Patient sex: F
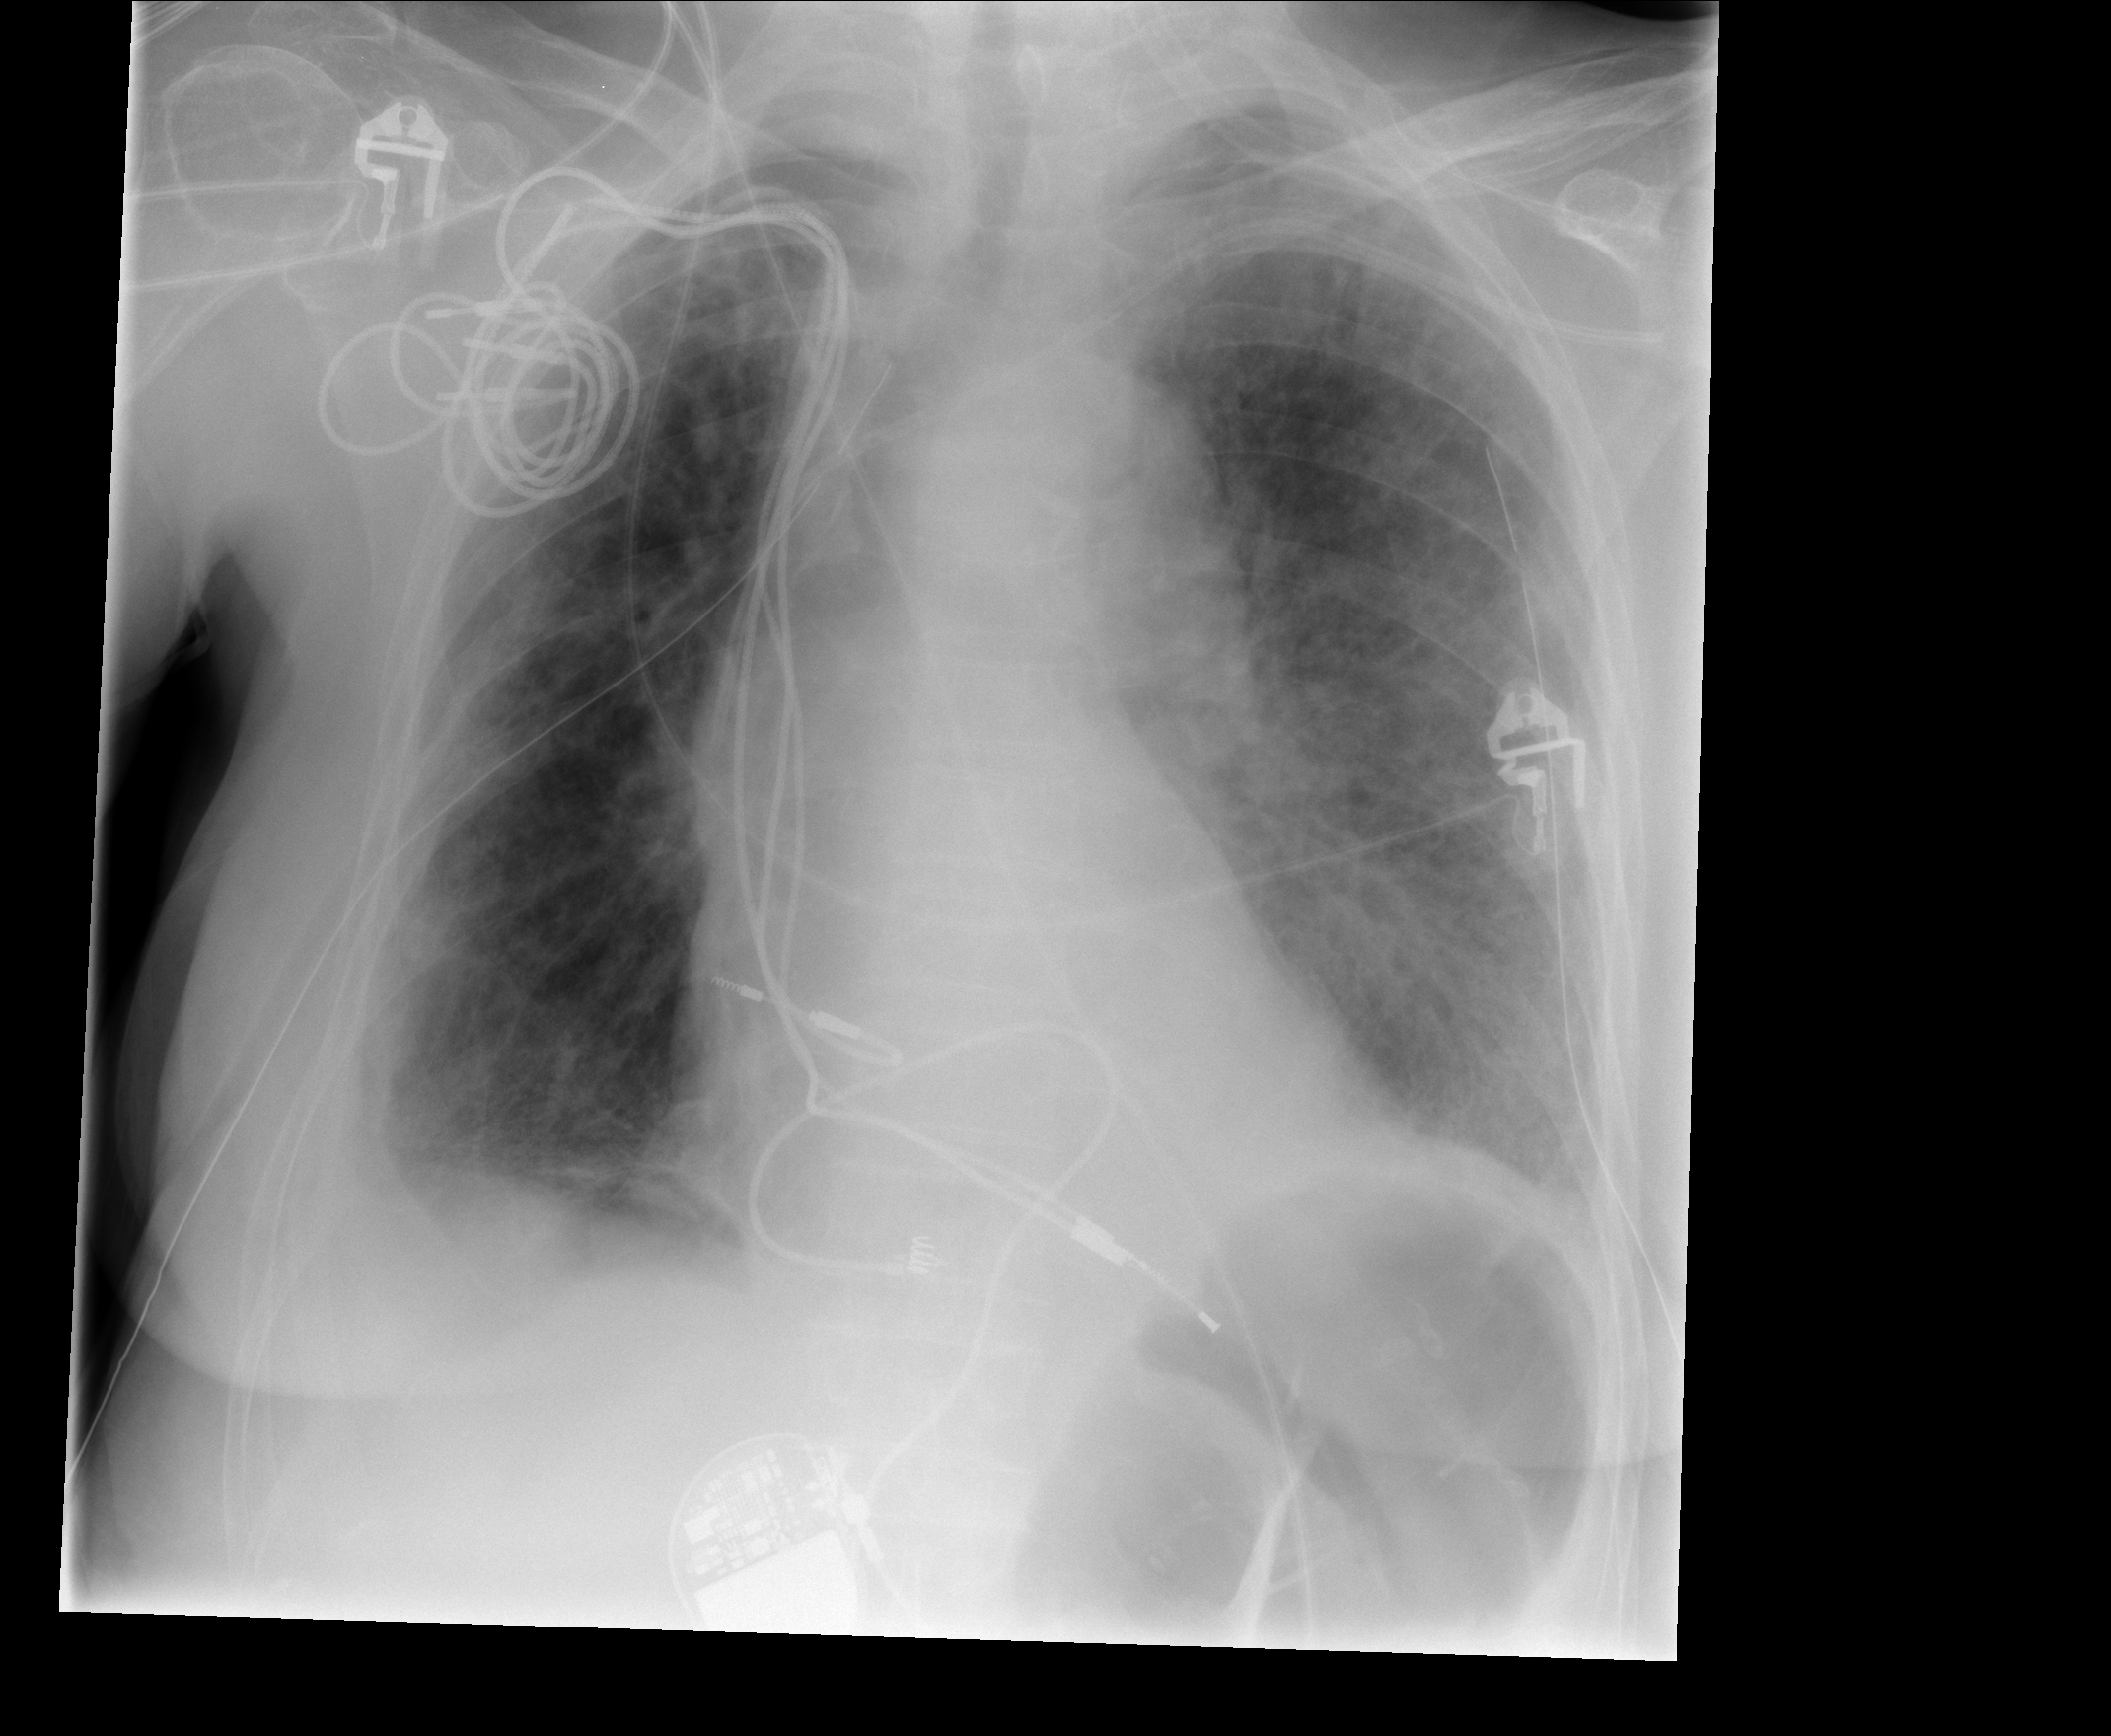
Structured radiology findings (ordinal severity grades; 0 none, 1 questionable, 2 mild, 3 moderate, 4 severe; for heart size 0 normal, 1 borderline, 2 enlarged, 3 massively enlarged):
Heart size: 0
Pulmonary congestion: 0
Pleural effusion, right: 2
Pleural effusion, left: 1
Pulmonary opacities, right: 2
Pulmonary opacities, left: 3
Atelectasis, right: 2
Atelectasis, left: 1